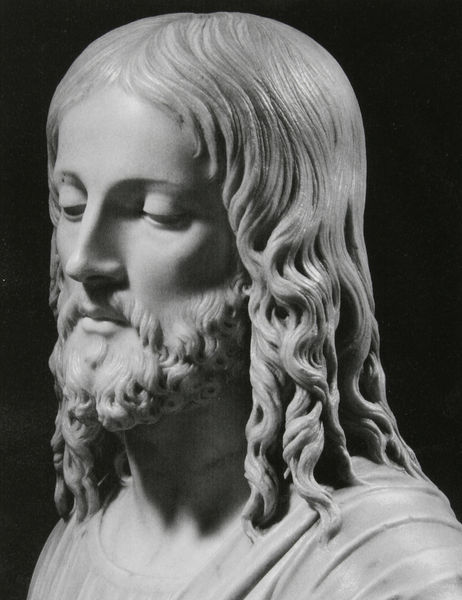
Titel: Christus-Büste
Künstler: Pirgotele
Standort: Florenz
Institution: Museo Nazionale del Bargello
Schlagwörter: dunkel, haut, kopf, mann, schatten, umhang, ausschnitt, frisur, grau, haar, hell, hintergrund, licht, marmor, mund, nase, profil, schwarz, stirn, weiss, blick, bart, hemd, jung, wand, augen, falten, gesicht, stein, trauer, vollbart, bildnis, hals, portrait, auge, figur, gewand, haare, stoff, augenbrauen, gotik, lippen, locke, locken, sanft, scheitel, schulter, schultern, traurig, skulptur, statue, wangen, wellen, liebe, stille, falte, detail, ernst, brauen, büste, gesenkt, glatt, plastik, edel, wange, fein, geschlossen, lider, foto, fotografie, photographie, knochen, antike, hager, links, tete, statuette, augenlider, strähne, neu, wangenknochen, halbprofil, schattenwurf, männlich, gotisch, christus, jesus, jesus christus, dreiviertelporträt, mittelalter, backe, gesichtszüge, weich, filigran, christ, heiland, fotographie, feingliedrig, demut, strähnen, friedlich, detailiert, skulpur, züge, welliges haar, straähnen, vertrauen, augenlid, lid, güte, christuskopf, nach unten, langes haar, saint, nasenrücken, ebenmässig, canova, augenbogen, lockem, mamrmor, meditation, blik skluptur, differenzierte darstellung, weißer marmor, feine oberfläche, religieux, piete, une statue d'un homme barbu en traîn de penser